Question: I have a class in UML that looks like this (it's in German, but I think it doesn't matter):

The first method takes an array of 4 "". That's an abstract class and I have 5 concrete sub-classes for it. Now I want to check (with OCL) that all 4 instances in the array are from the same sub-class.
Any idea how to do this? I'm working with MagicDraw.
Thanks.
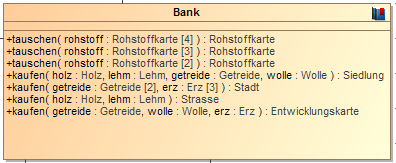
Answer: you can use
'oclIsKindOf', 'oclIsTypeOf' to check type conformance, and use 'oclType' to get the type of an object.
See OMG Object Constraint Language Specification Version 2.3.1, p.22
<URL>